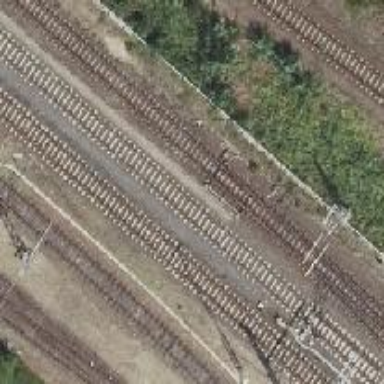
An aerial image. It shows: Railway switch.